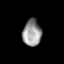
Tissue: lung
Cell type: Epithelial cells
Senescence score: 0.1659
Nuclear area (px): 478
Mean DAPI intensity: 152.063